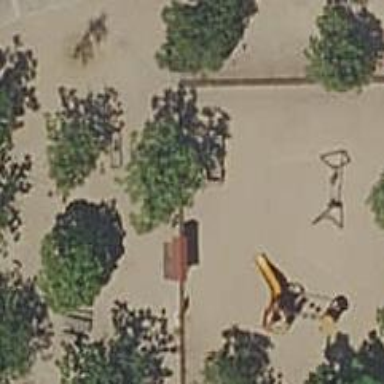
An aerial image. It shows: Playground area for leisure activities on the land.